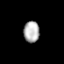
Tissue: prostate
Cell type: Fibroblasts
Senescence score: 0.7521
Nuclear area (px): 331
Mean DAPI intensity: 177.124